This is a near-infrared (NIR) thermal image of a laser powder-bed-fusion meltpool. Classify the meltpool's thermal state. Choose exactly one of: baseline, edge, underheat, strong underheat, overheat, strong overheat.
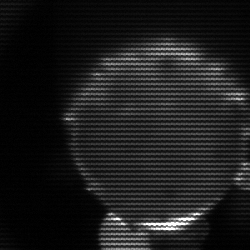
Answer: edge